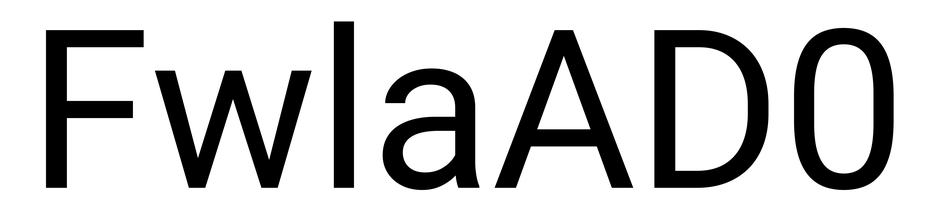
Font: Roboto_Regular